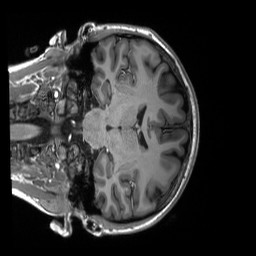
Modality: T1w
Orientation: coronal
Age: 18
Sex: female
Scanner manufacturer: siemens
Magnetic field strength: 3 T
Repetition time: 2.3 s
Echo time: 0.00298 s